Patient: sex M, age 33
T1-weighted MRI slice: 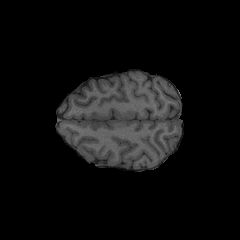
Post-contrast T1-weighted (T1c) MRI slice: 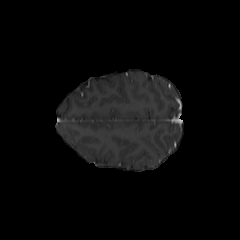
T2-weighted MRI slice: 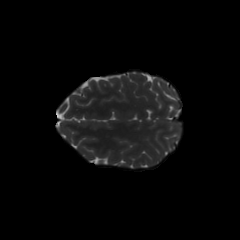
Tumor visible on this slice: no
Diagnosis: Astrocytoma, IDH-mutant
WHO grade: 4